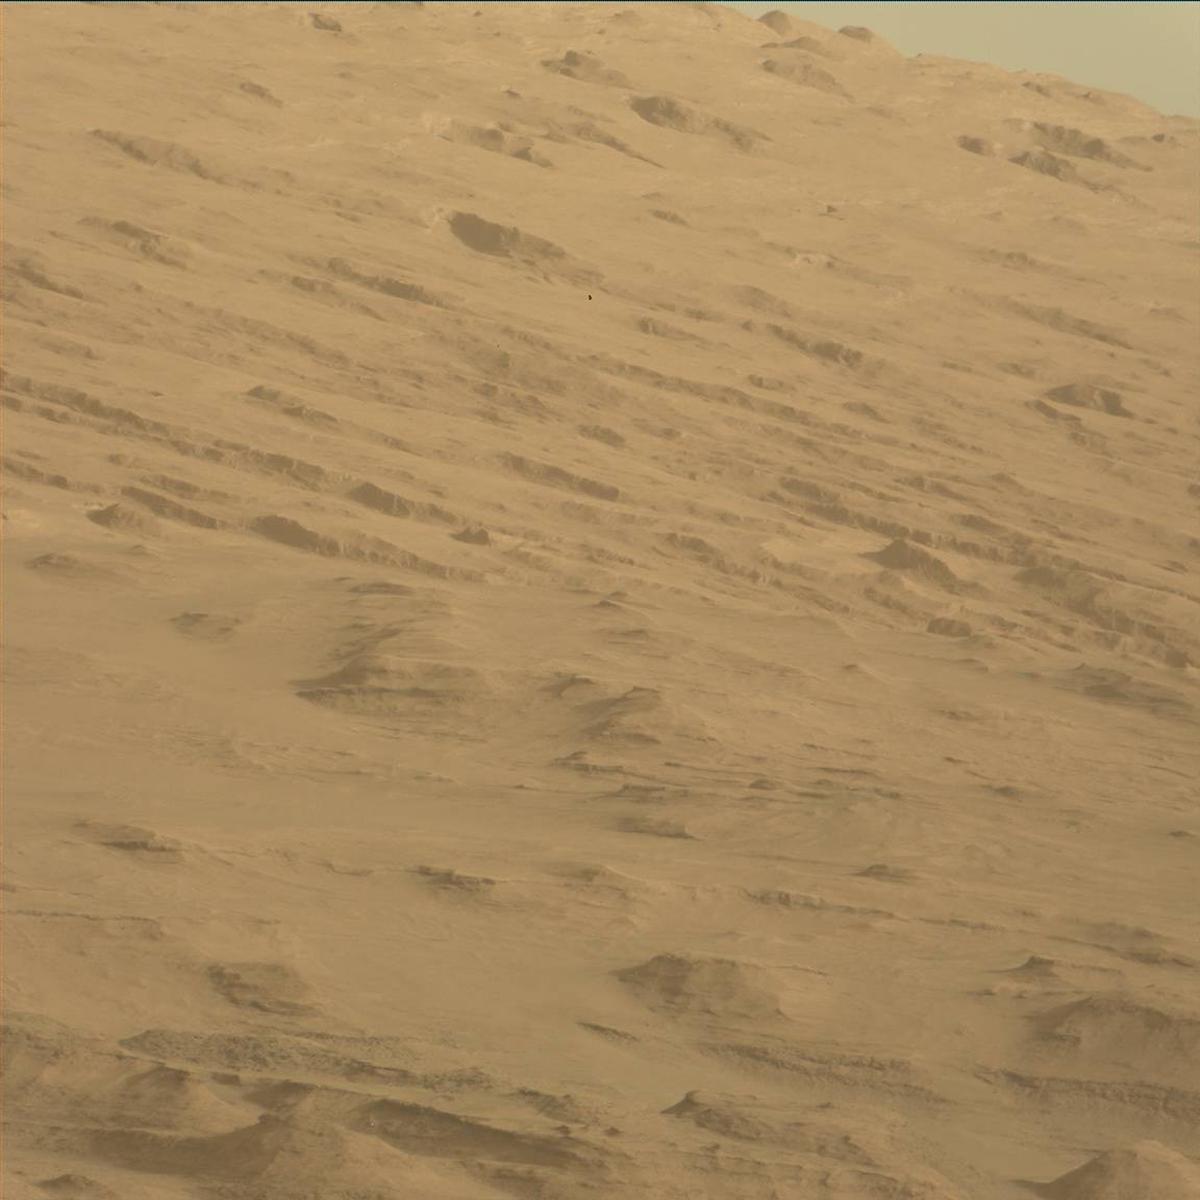
Terrain classes present: Ridge, Sky